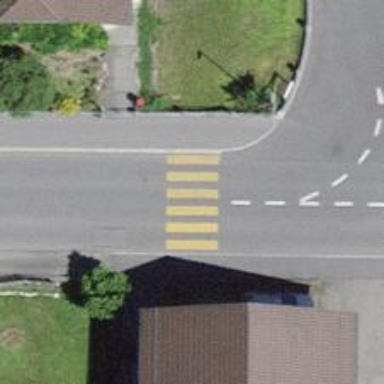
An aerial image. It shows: Marked road crossing.